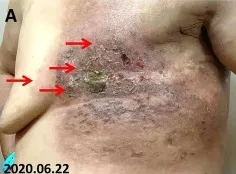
Partial response to capecitabine combined with trastuzumab and pyrotinib treatment. (A) Photograph taken before treatment: The skin on the left chest wall was diffused with erosion and exuding hard nodules, and the skin around the edge of the lesion was red and swollen.
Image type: medical_photograph (skin_photograph)